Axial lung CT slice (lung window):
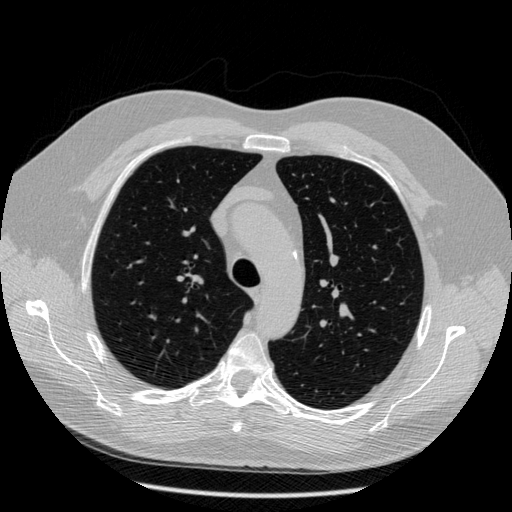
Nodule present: no